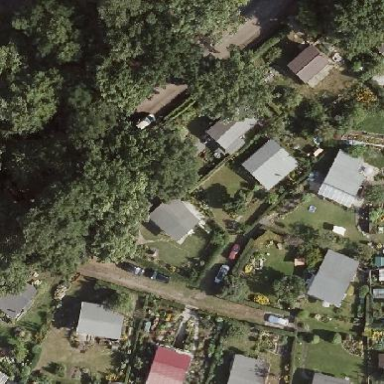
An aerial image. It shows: Plot within allotments.